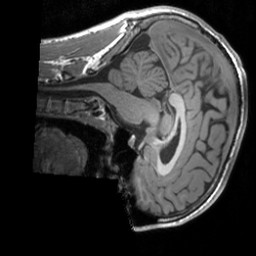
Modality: T1w
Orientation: sagittal
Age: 23
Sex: male
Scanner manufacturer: siemens
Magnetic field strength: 3 T
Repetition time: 1.9 s
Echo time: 0.00226 s